Question: I can't delete variables in the console.
Why?

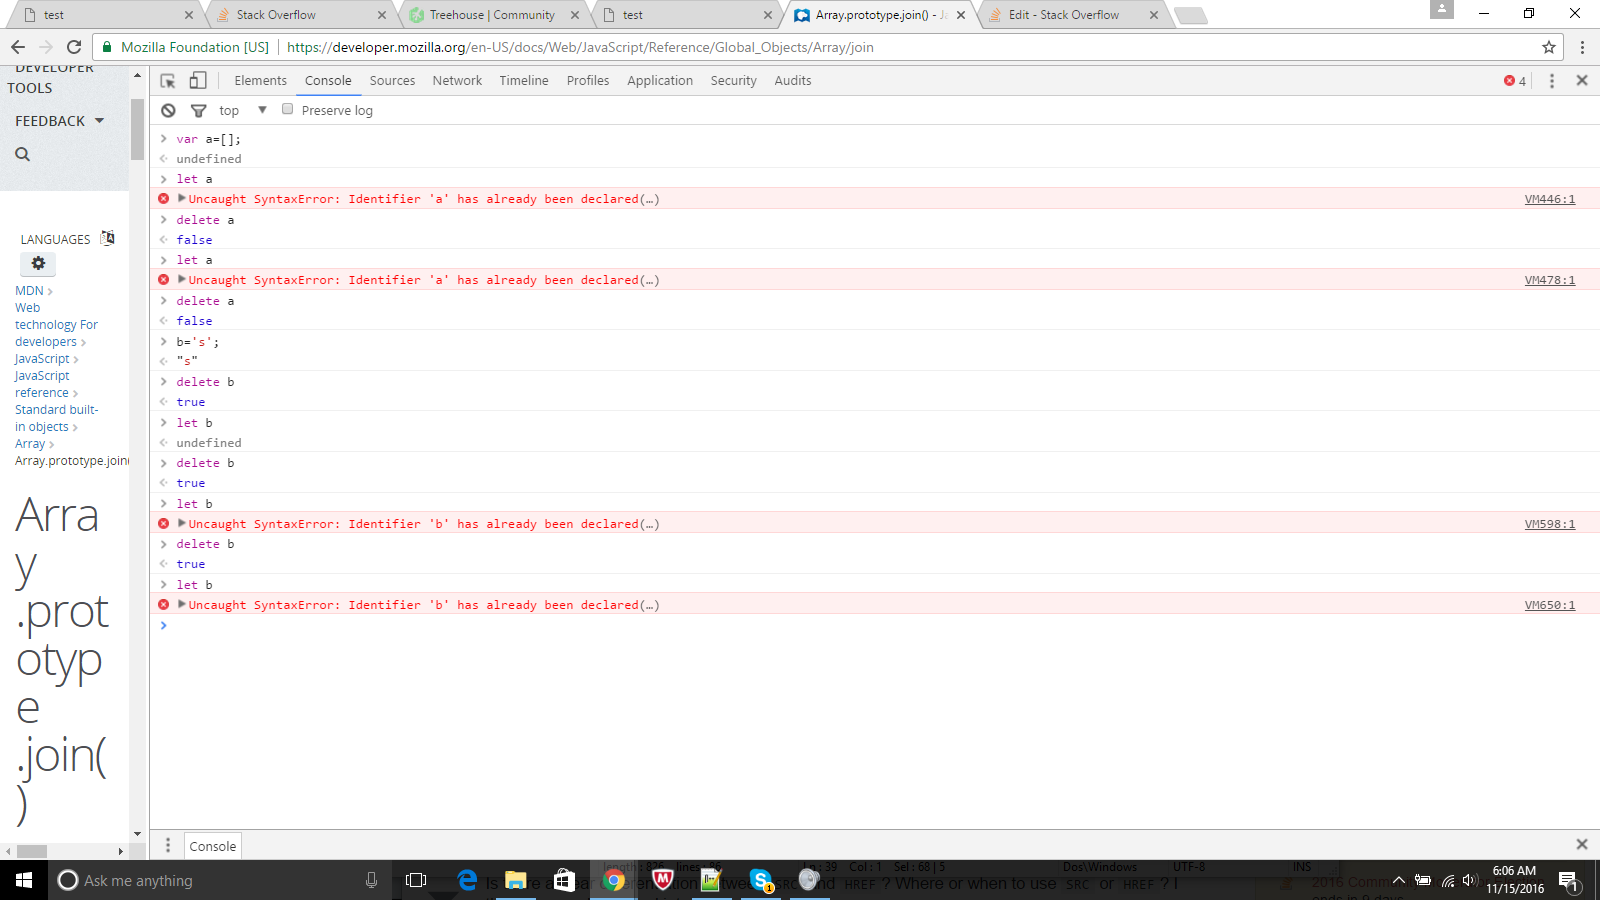
Answer: Declared variables are global pollutants.
Once emitted they will be there forever!
This is why I always argued and was against the forced use of var declarations - and now we have two more. :)
Once you declare a variable that namespace becomes permanently reserved.
undeclared globals, however can be deleted just like any other object property-name value pair which is a good thing.
In earlier days re-declaring the same variable name didn't use to throw a hard fault error - first came a soft notification that the variable name is already declared [if my memory serves me well], but later on, and because of complications that inability to delete an already declared var the re-declaration of the same required to rise an error on the attempt in order to make sure that the coder understands that the variable name has already been declared and present.